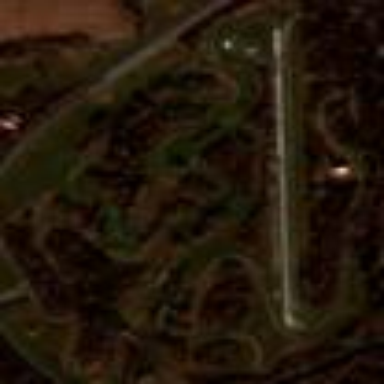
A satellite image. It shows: Motor sport raceway.